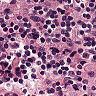
Metastatic tissue present: no